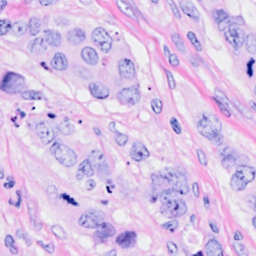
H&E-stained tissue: Breast